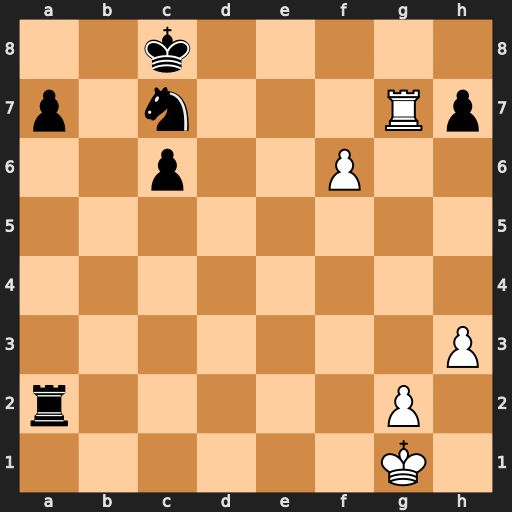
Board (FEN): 2k5/p1n3Rp/2p2P2/8/8/7P/r5P1/6K1
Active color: w
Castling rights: -
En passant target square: -
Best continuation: Rxc7+ Kxc7 f7 Rd2 f8=Q